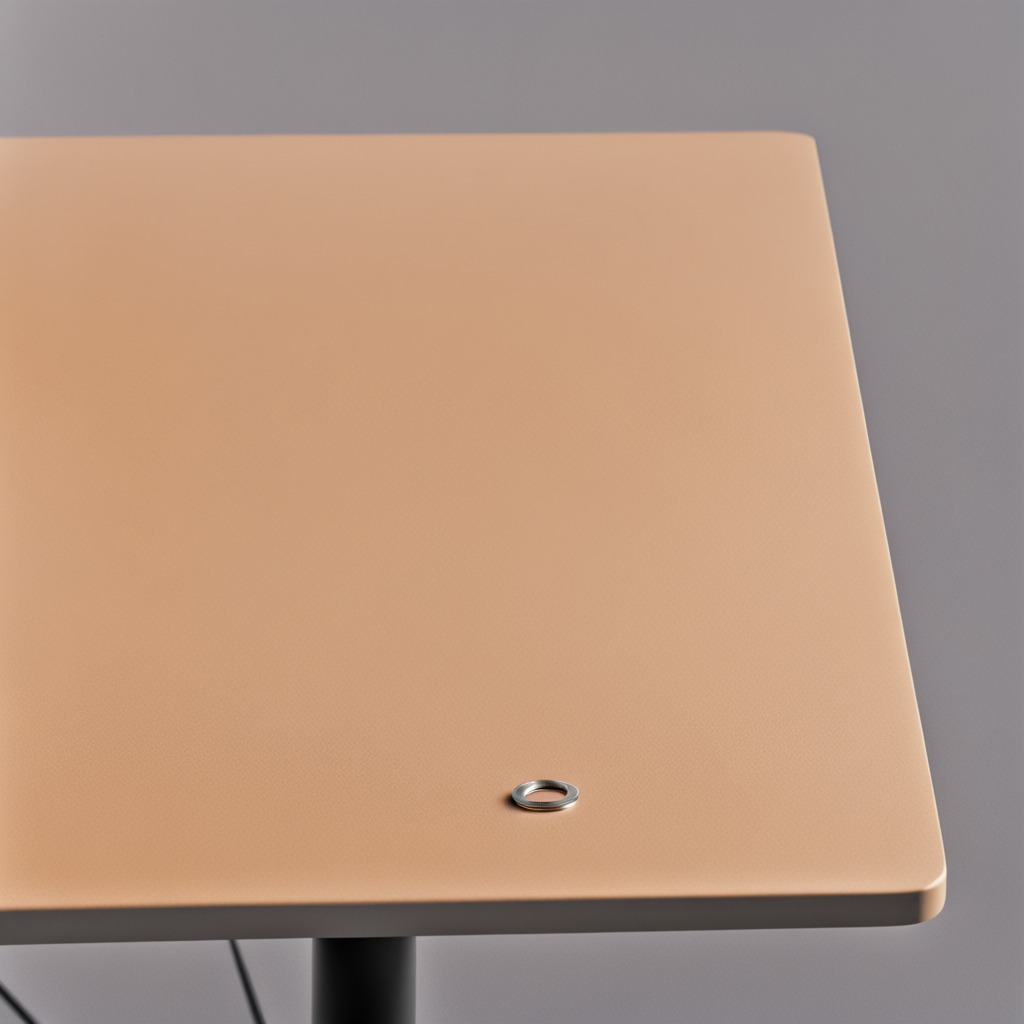
A flat metal washer is lying on the utility table.